Field crop: tomato
Growth stage: 1
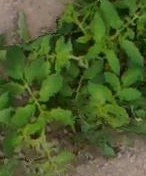
Species: tomato